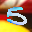
Label: 5